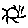
Label: sun